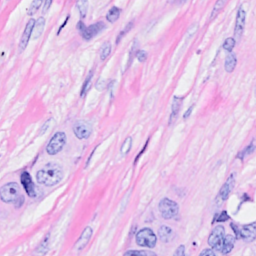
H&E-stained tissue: Breast